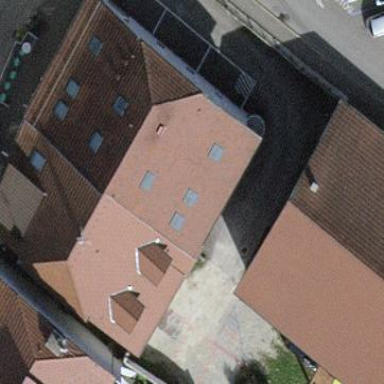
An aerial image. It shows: Gabled roof made of roof tiles across building with apartments.